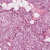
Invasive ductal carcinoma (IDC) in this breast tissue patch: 1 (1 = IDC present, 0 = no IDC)